Interaction volume radius: 10 \u00c5
Interaction volume height: 25 \u00c5
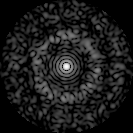
Disorder parameter: 0.8142